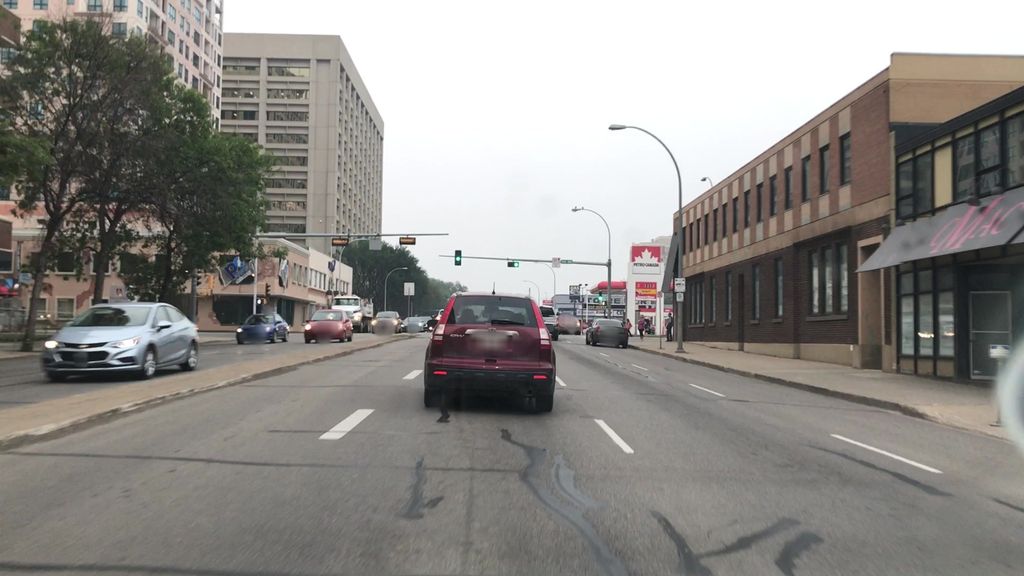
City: edmonton